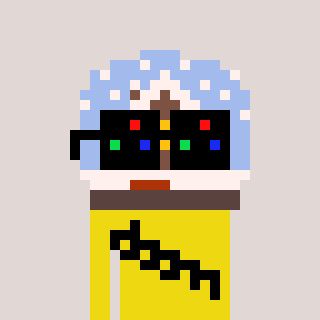
a pixel art character with square black sunglasses, a snow globe-shaped head and a yellow-colored body on a warm background